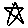
Label: star